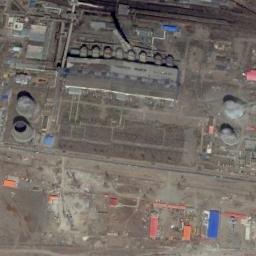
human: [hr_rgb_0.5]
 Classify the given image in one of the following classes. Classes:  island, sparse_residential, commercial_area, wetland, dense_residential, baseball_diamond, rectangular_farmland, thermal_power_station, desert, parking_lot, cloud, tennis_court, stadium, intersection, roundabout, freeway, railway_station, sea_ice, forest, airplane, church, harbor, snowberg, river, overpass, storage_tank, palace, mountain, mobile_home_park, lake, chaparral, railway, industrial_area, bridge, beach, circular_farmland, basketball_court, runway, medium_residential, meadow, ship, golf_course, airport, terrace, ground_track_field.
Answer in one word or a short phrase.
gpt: thermal_power_station